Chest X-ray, AP view. Patient: 30 years old, sex F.
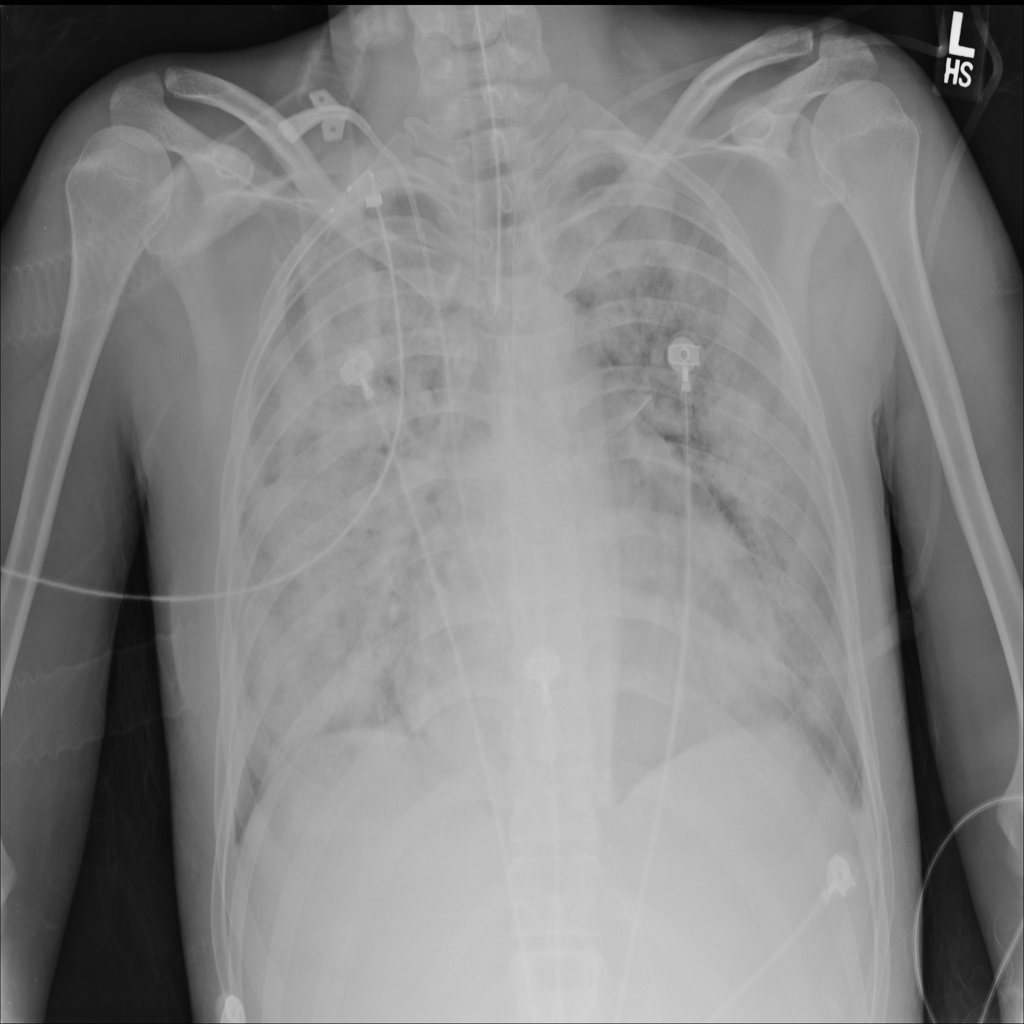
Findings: Effusion